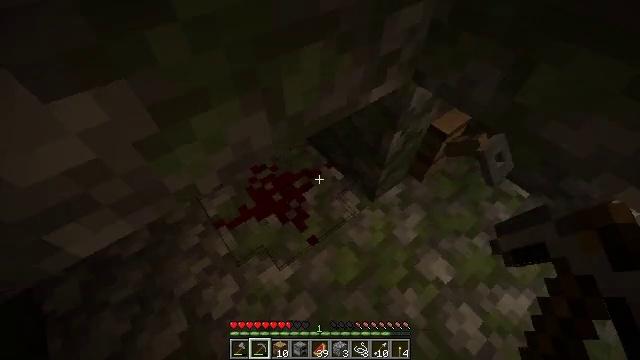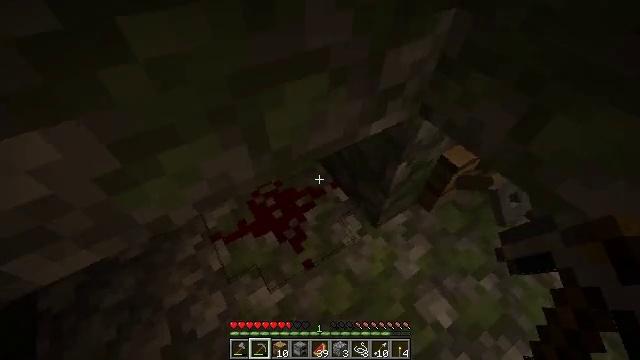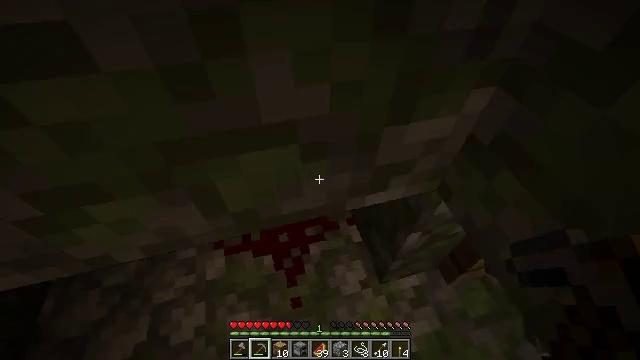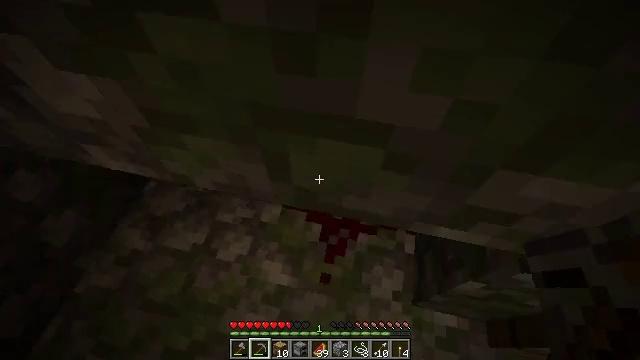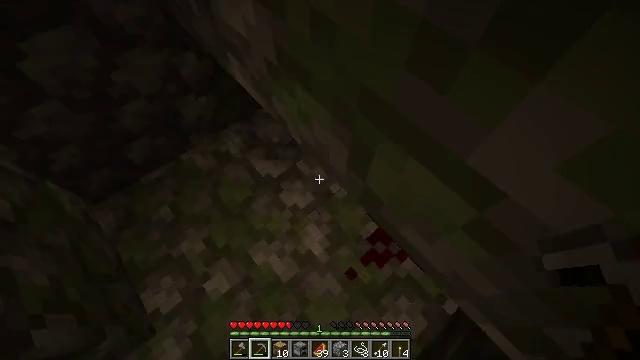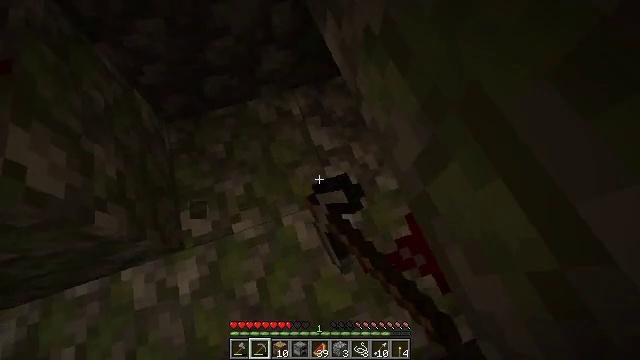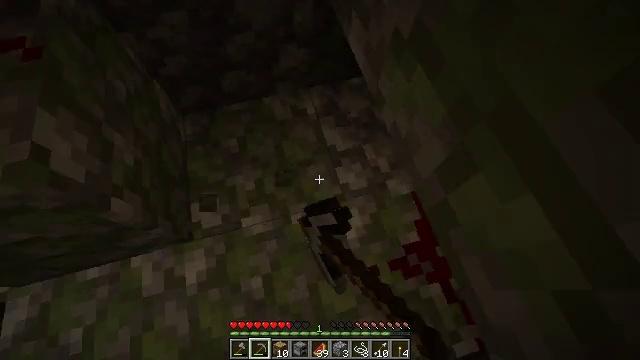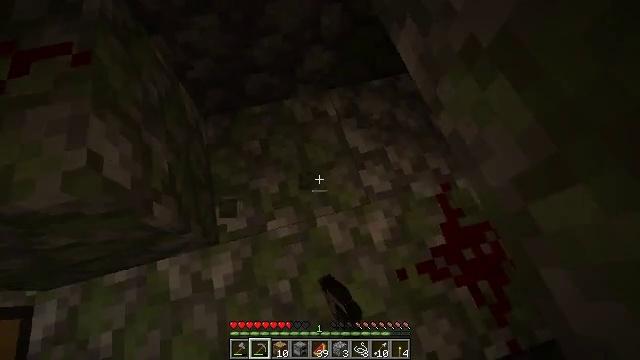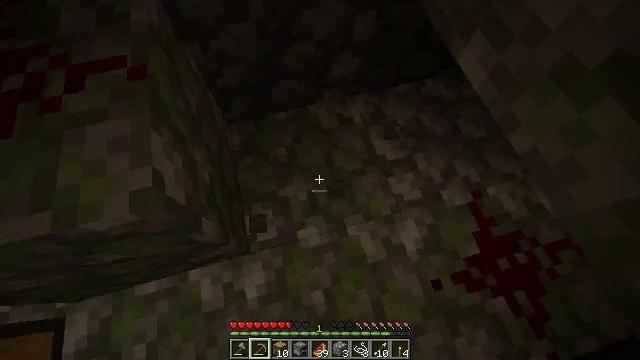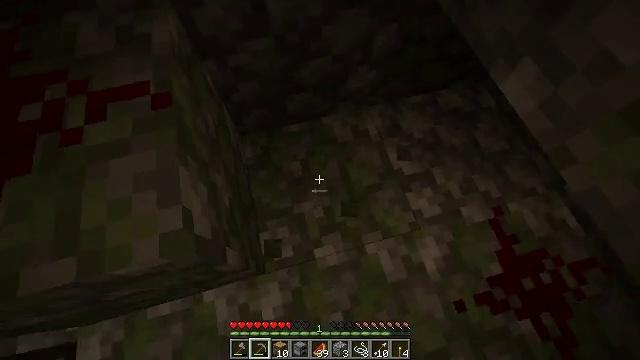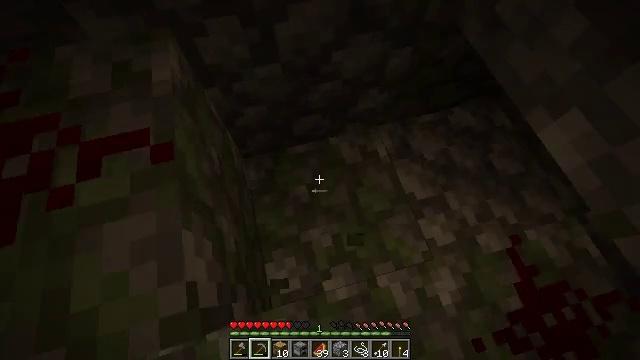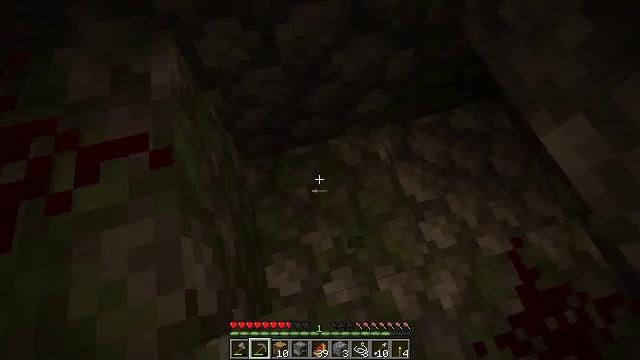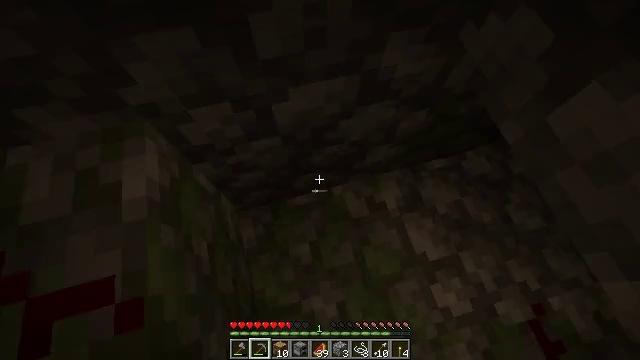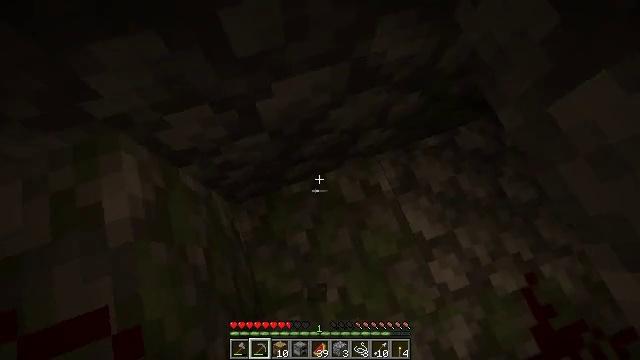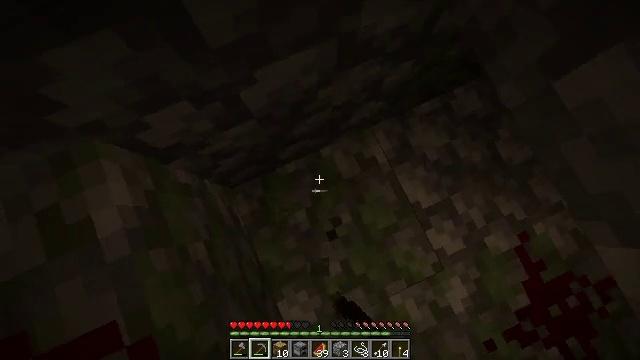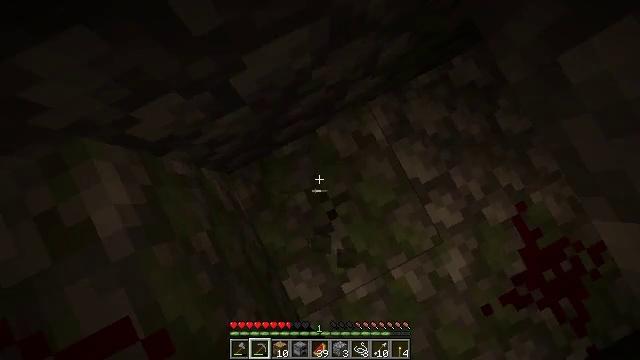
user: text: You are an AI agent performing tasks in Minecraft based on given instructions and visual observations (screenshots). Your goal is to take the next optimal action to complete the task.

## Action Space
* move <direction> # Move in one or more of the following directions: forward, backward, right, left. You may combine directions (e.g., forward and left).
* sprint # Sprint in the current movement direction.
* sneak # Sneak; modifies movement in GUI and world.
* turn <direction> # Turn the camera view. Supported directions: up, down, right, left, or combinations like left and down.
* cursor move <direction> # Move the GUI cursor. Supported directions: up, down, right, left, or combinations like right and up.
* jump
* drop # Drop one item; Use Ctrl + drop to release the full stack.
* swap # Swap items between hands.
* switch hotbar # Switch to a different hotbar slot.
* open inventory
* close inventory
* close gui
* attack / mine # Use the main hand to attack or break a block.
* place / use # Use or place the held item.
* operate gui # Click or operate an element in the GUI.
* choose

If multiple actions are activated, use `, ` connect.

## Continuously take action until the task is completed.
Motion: motion action
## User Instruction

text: Harvest mossy cobblestone for building.
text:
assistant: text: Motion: move forward and move right, turn left and up
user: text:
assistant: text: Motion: move forward and move right, turn left and up
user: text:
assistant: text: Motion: move forward, turn left and down
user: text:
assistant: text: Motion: move forward, turn left and down, attack / mine
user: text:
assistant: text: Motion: turn left and down, attack / mine
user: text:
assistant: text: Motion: move left, turn left, attack / mine
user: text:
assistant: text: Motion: move left
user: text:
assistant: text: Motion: move forward and move left
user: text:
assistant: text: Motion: move forward and move left
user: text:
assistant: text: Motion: move forward
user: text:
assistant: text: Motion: move forward
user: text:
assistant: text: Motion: move forward
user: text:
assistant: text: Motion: turn right and down, attack / mine
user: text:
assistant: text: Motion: turn right and down, attack / mine
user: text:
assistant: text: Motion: turn right and down, attack / mine
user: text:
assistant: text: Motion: turn right and down, attack / mine
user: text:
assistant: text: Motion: turn down, attack / mine
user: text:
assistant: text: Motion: turn down, attack / mine
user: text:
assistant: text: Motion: turn down, attack / mine
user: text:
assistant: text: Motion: attack / mine
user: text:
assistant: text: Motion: attack / mine
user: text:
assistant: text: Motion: attack / mine
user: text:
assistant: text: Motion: attack / mine
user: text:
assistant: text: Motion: attack / mine
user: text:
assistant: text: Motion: attack / mine
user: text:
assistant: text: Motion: attack / mine
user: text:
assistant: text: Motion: attack / mine
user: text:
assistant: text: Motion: attack / mine
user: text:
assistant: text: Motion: attack / mine
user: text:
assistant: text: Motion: attack / mine